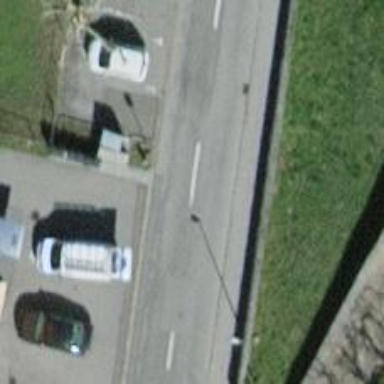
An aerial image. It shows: Bus stop with platform for public transport.